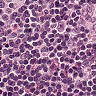
Metastatic tissue present: no